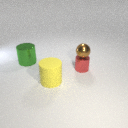
small red metal cylinder behind large yellow rubber cylinder